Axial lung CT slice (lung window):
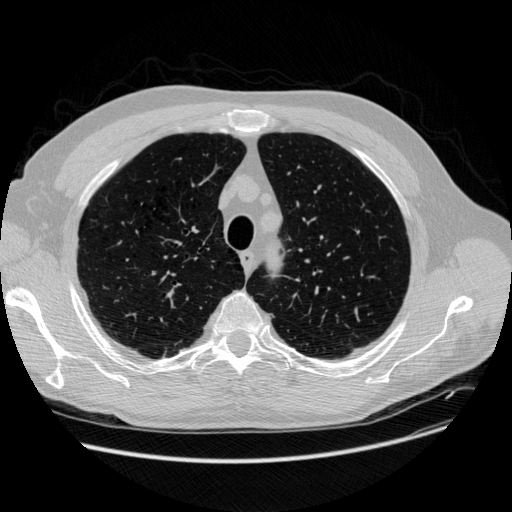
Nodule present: no